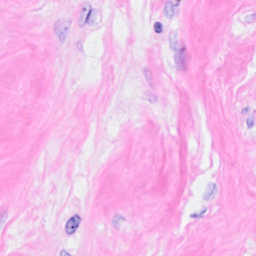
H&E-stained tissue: Breast